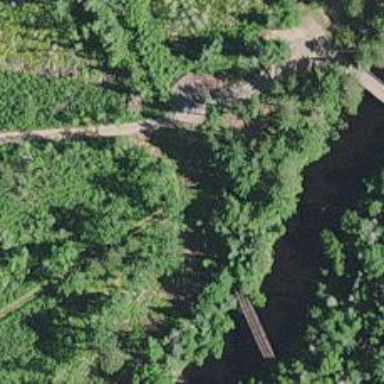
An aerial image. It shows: Abandoned railway track.